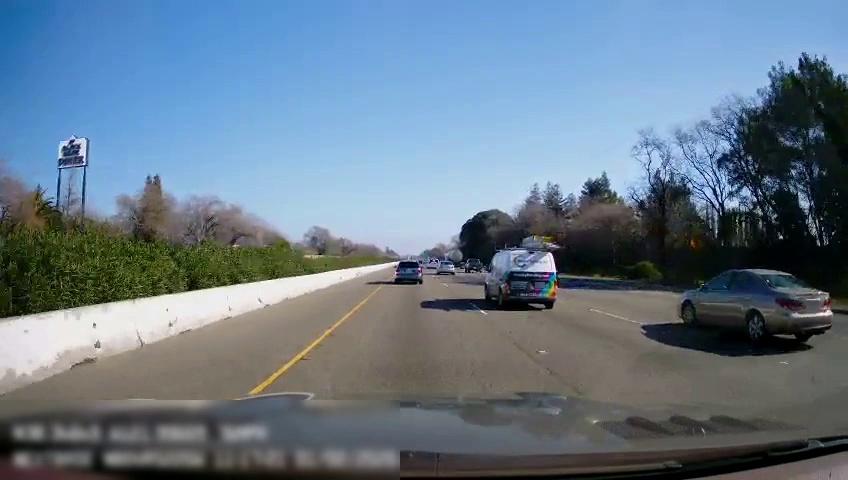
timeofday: Day
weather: Sunny
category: Drivable Space
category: Vehicles | Car
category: Vehicles | Car
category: Vehicles | Van
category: Vehicles | Car
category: Vehicles | Car
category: Vehicles | Truck
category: Lanes | Current Lane
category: Lanes | Current Lane
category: Lanes | Alternate Lane